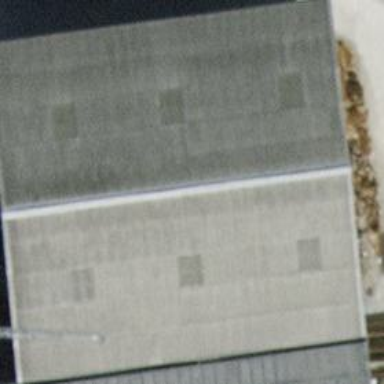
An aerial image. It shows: Industrial building.